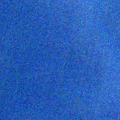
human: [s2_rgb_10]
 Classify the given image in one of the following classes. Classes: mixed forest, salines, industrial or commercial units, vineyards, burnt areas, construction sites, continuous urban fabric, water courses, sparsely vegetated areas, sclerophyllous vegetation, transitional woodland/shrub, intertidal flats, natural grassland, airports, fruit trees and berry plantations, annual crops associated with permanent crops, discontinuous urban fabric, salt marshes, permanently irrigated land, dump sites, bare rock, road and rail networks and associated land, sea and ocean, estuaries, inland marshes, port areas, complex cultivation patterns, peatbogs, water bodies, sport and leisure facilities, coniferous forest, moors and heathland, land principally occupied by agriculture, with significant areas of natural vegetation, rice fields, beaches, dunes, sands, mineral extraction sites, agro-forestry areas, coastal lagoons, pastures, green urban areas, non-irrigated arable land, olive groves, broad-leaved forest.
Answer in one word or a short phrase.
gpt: non-irrigated arable land, coniferous forest, mixed forest, transitional woodland/shrub